Question: I am trying to understand how the 'StackedAreaChart' colors its series, in order to color series consistently in my application when data is replaced with entirely new data. Initially, I thought 'StackedAreaChart' cycles through 8 default colors. In other words, data series are colored according to their index in 'getData()', mod 8. But I am encountering unexpected behavior:

The output above comes from the application below, which clears the 'StackedAreaChart''s data and repopulates it with 10 new series every time the window is clicked. As you can see, only the first 8 colors are consistent across clicks/repopulations.
'''
public class TestChartColors extends Application {
private int clickCount = 0;
@Override
public void start(Stage primaryStage) {
NumberAxis xAxis = new NumberAxis(0, 10, 1);
NumberAxis yAxis = new NumberAxis(0, 10, 1);
final StackedAreaChart<Number,Number> chart = new StackedAreaChart<>(xAxis,yAxis);
chart.setLegendVisible(false);
chart.setCreateSymbols(false);
chart.setAnimated(false);
chart.setOnMouseClicked((MouseEvent event) -> {
clickCount++;
chart.getData().clear();
for(int i=0; i<10; i++){
chart.getData().add(flatSeries());
}
primaryStage.setTitle("After " + clickCount + " clicks.");
});
StackPane root = new StackPane();
root.getChildren().add(chart);
Scene scene = new Scene(root, 300, 250);
primaryStage.setScene(scene);
primaryStage.setTitle("Click the window.");
primaryStage.show();
}
private Series<Number,Number> flatSeries(){
Series<Number,Number> s = new Series<>();
ObservableList<XYChart.Data<Number, Number>> d = s.getData();
d.add(new XYChart.Data<>(0, 1));
d.add(new XYChart.Data<>(10, 1));
return s;
}
/**
* @param args the command line arguments
*/
public static void main(String[] args) {
launch(args);
}
}
'''
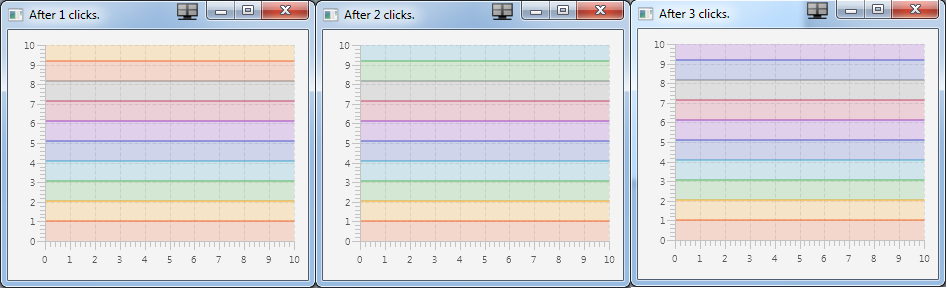
Answer: Workaround found:
Insert
'''
while(chart.getData().size() % 8 != 0){
final XYChart.Series<Number,Number> series = new XYChart.Series<>();
series.getData().add(new XYChart.Data<>(0,0));
chart.getData().add(series);
}
'''
before 'chart.getData().clear();'.
StackedAreaChart seems to continue the numbering where it left off, except, strangely, for the first 8 colors.